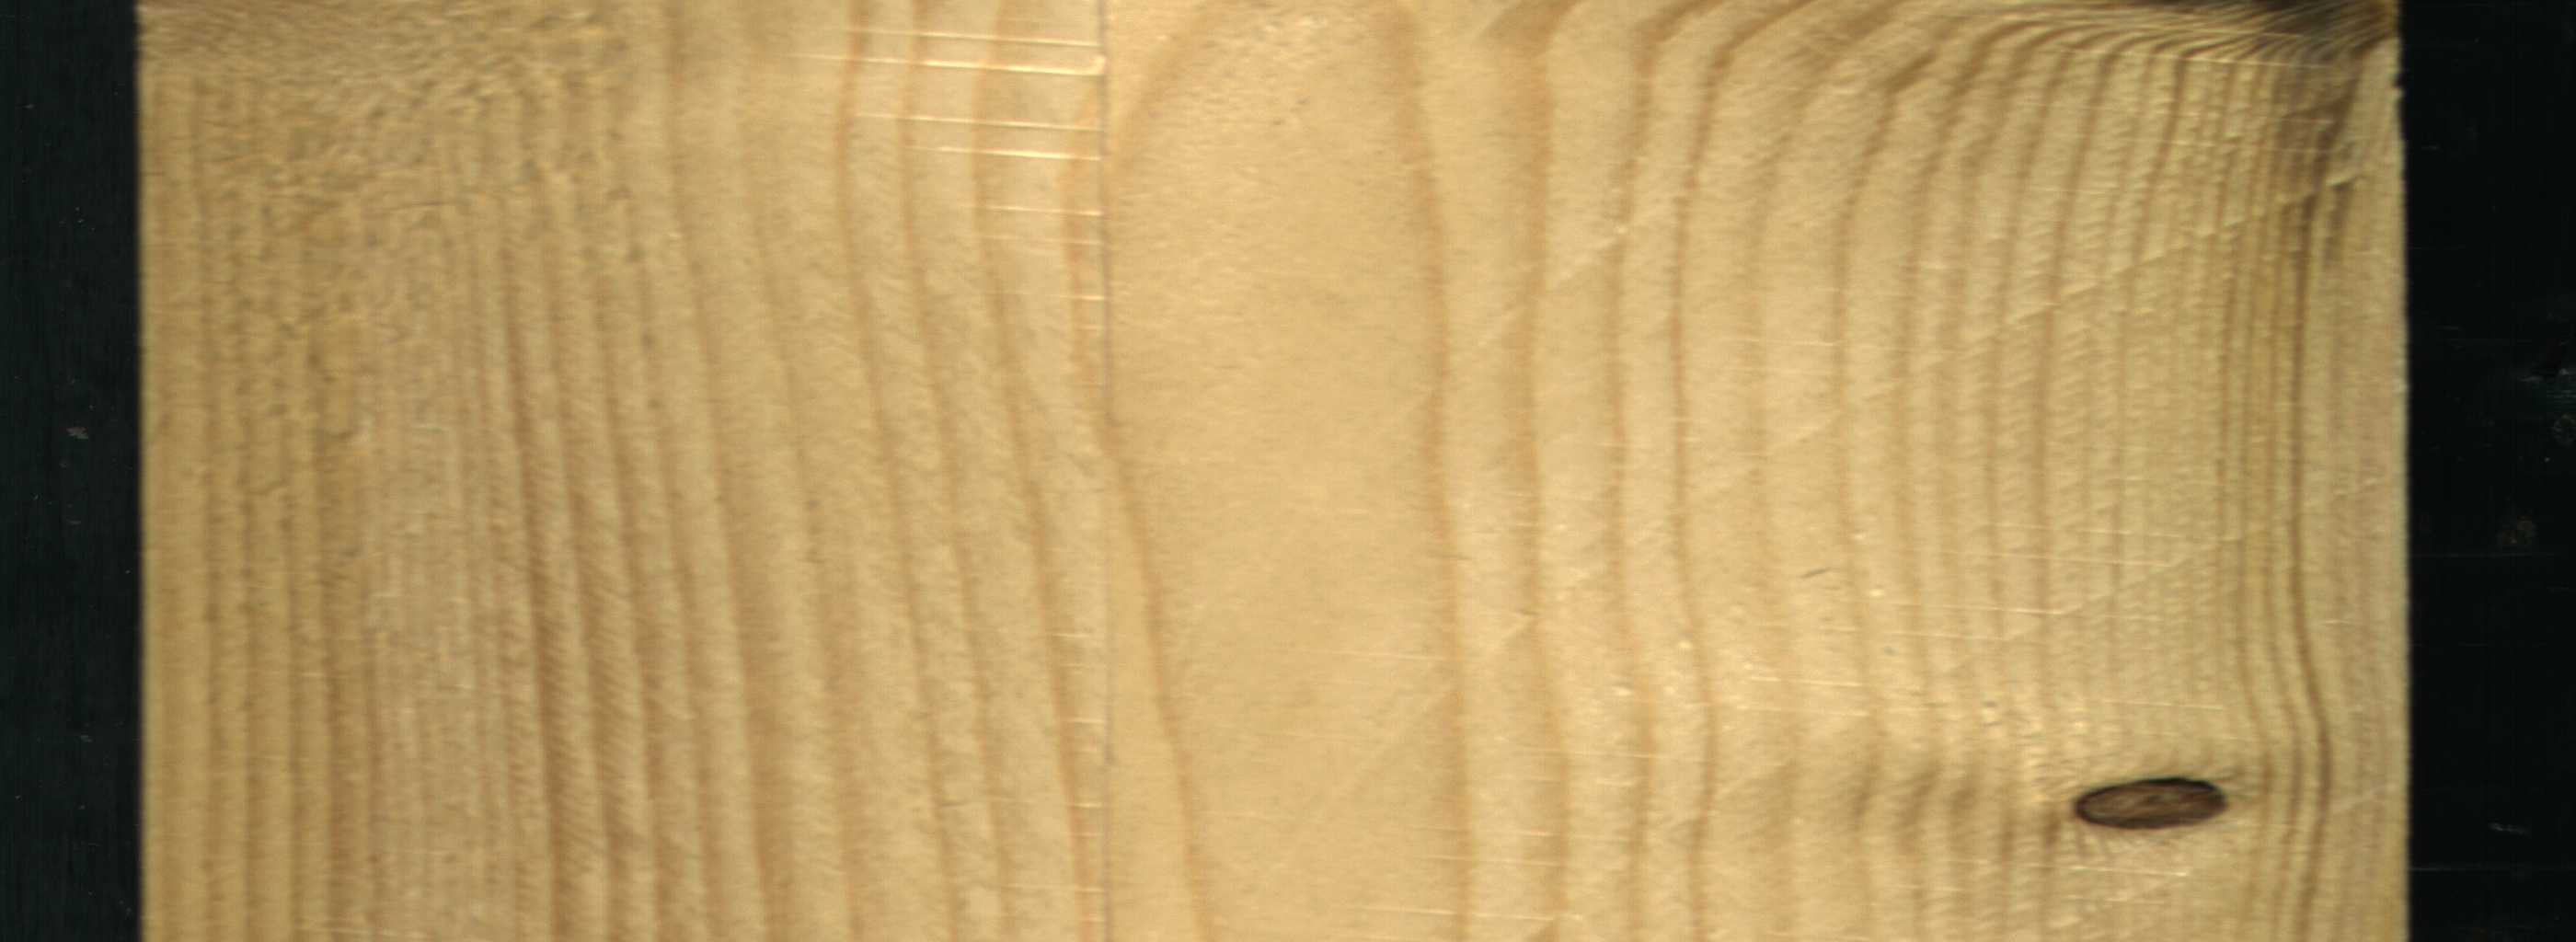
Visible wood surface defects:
Dead_Knot
Live_Knot